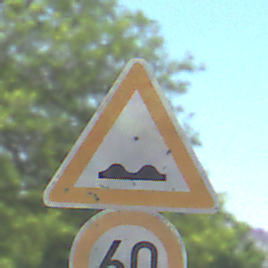
Verkehrszeichen: UnebeneFahrbahn
Zusatzzeichen unten: Geschwindigkeit60
Umgebung: Outdoor, Nature
Tageszeit: Midday
Wetter: Clear
Licht: Natural
Jahreszeit: NotSpecified
Kontrast: HighContrast